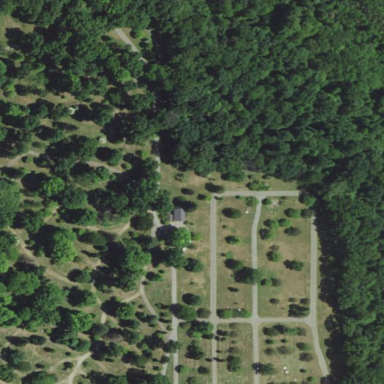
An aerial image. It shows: Cemetery.